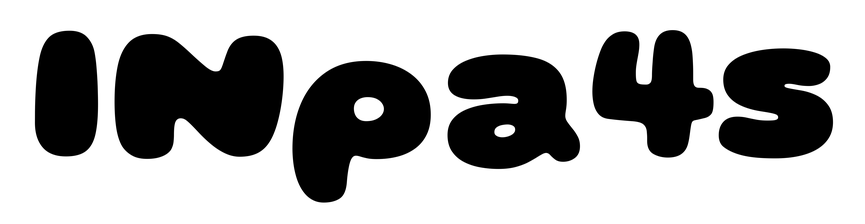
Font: Gluten_Black